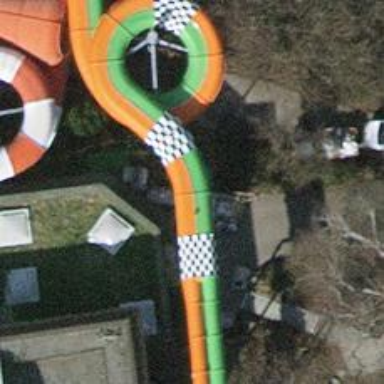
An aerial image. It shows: Water slide attraction.